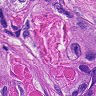
Metastatic tissue present: yes